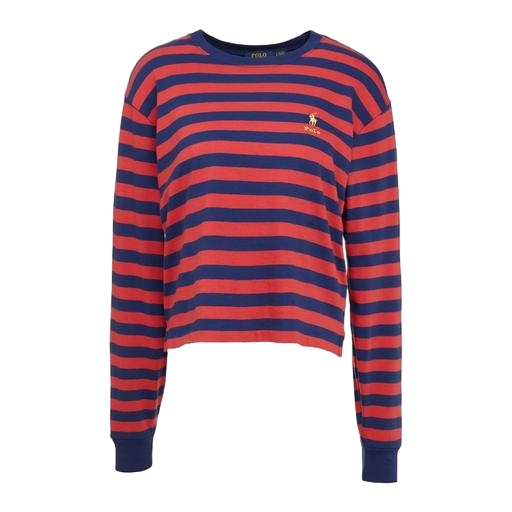
red women's striped long-sleeve t-shirt, blue women's striped long-sleeve t-shirt, red striped jersey tee, white background